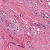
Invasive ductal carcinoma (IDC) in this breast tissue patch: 1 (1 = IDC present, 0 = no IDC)